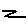
Label: zigzag